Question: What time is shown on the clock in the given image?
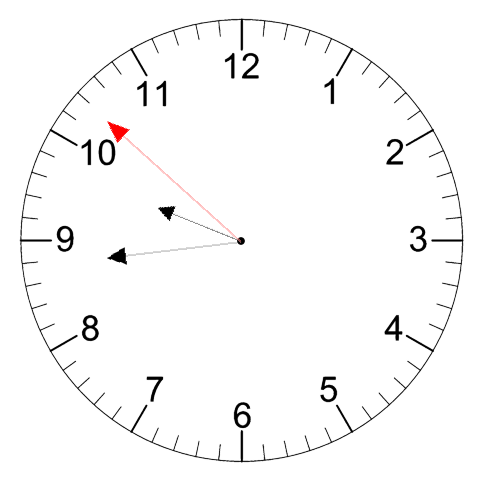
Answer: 09:43:52